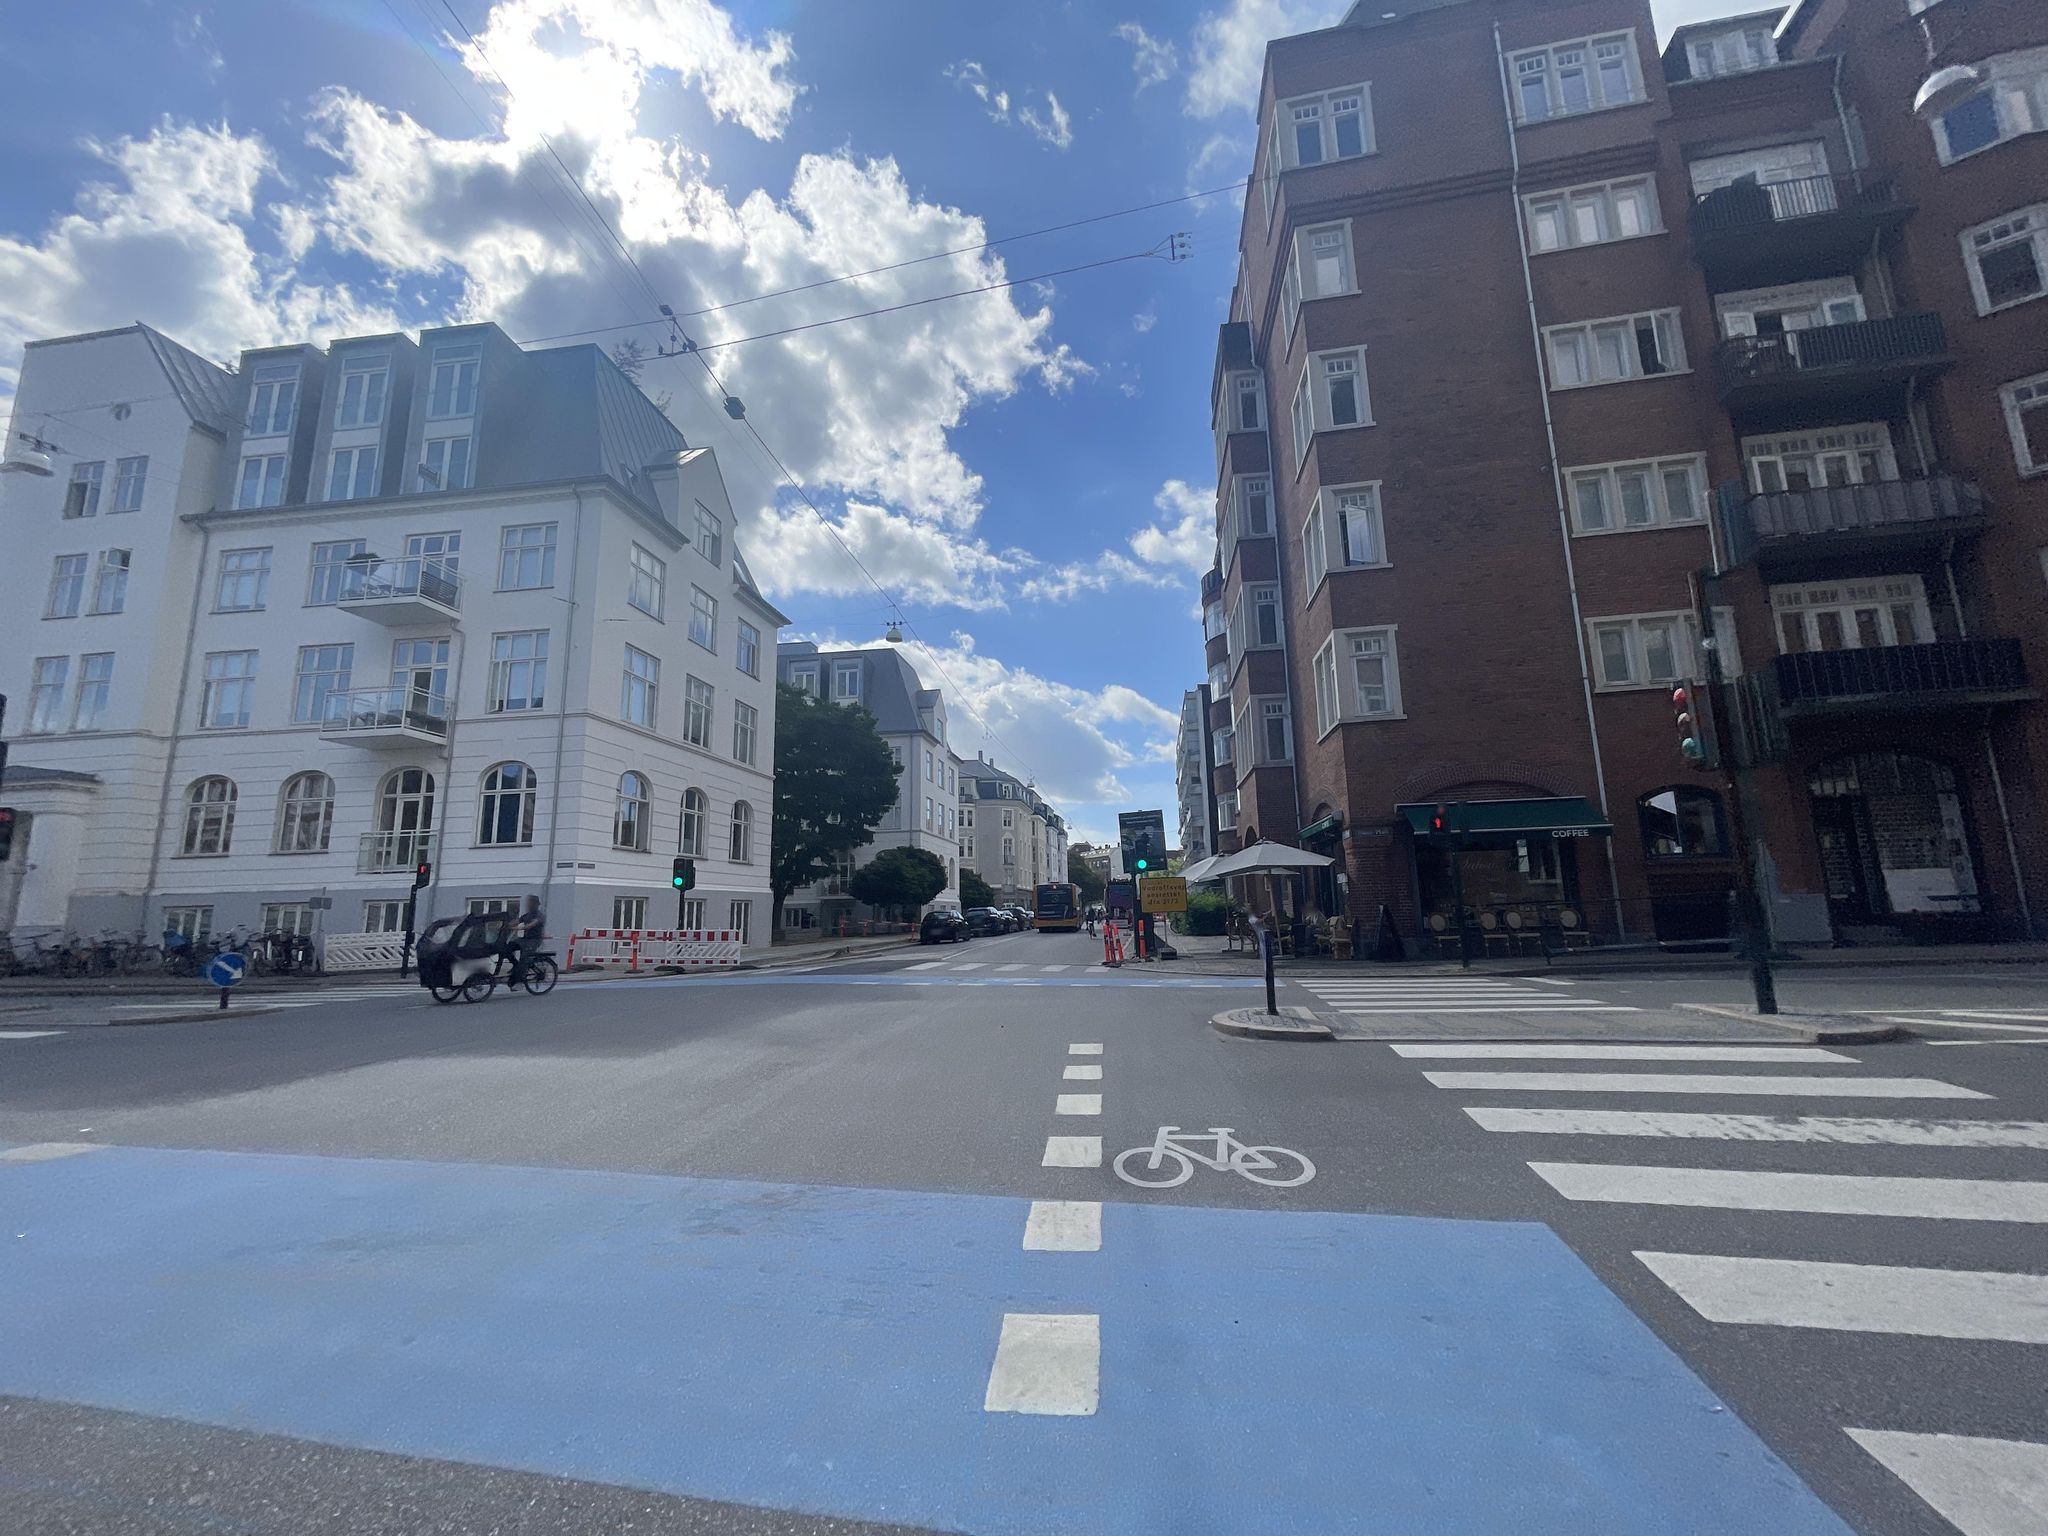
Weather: clear
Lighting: day
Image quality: good
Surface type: walking surface
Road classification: residential
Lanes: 2
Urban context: urban centre
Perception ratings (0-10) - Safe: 5.88, Lively: 9, Beautiful: 7.76, Boring: 2.34, Depressing: 1.88, Wealthy: 8.37